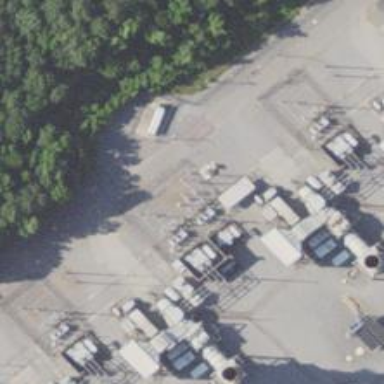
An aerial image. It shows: Switch for power supply.